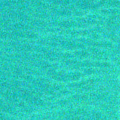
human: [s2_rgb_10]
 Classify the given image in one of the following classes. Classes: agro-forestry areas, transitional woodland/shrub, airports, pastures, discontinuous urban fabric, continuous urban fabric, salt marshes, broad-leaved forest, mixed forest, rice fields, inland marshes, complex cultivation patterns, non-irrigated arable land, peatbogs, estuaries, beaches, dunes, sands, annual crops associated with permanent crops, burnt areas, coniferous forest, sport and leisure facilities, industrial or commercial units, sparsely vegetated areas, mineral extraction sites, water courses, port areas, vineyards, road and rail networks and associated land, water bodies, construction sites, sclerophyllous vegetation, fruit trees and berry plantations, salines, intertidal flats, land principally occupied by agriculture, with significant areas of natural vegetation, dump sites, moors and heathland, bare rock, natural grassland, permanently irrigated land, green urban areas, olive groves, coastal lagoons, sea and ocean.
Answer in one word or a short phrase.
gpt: sea and ocean